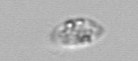
Label: Amoeba